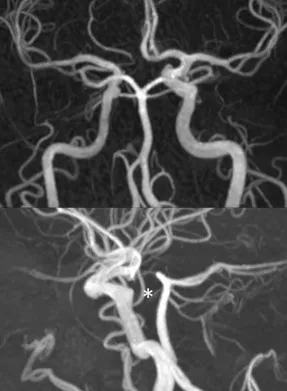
T1-weighted. MRI in coronal plane. The absence of the right A1 segment. Marked by.
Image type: radiology (mri)